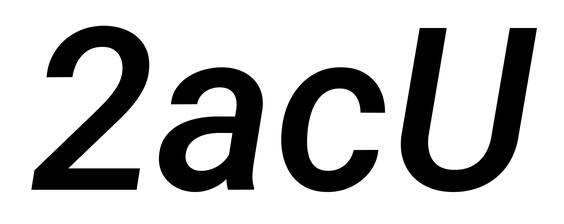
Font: Roboto-Italic_Medium_Italic